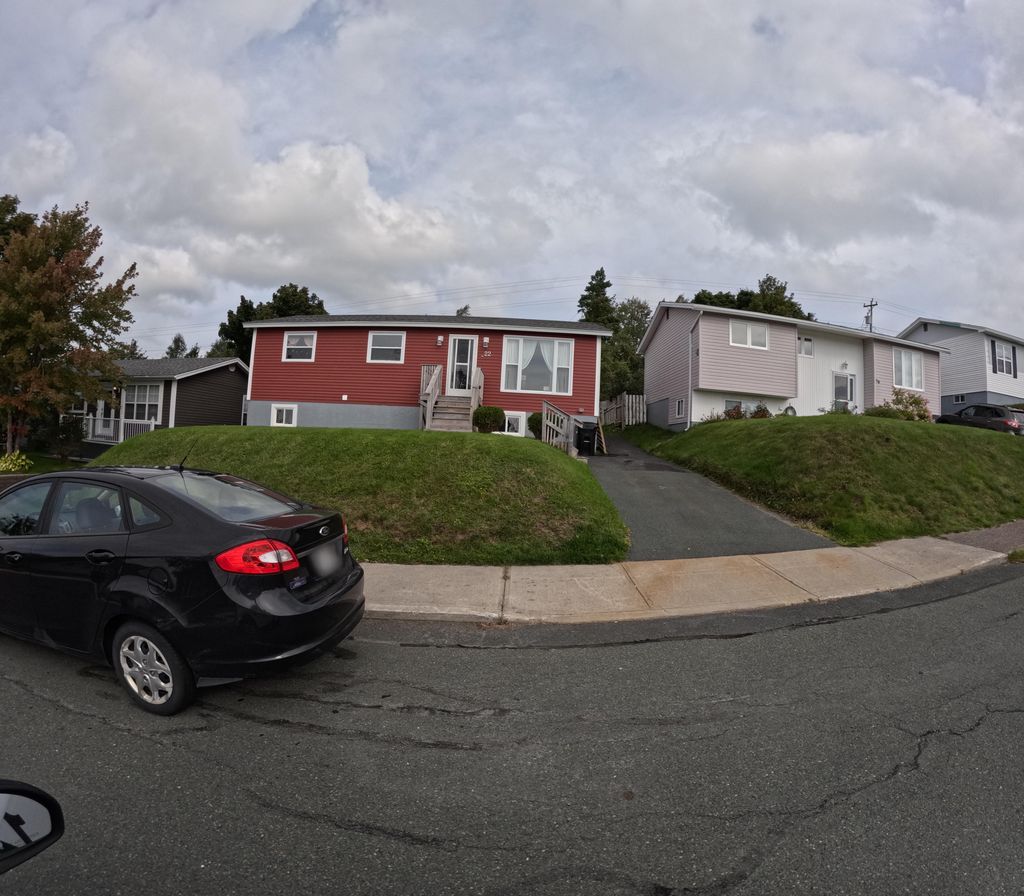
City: st_johns